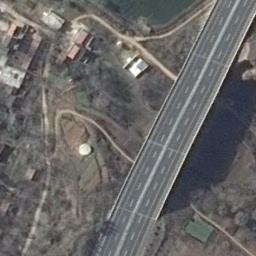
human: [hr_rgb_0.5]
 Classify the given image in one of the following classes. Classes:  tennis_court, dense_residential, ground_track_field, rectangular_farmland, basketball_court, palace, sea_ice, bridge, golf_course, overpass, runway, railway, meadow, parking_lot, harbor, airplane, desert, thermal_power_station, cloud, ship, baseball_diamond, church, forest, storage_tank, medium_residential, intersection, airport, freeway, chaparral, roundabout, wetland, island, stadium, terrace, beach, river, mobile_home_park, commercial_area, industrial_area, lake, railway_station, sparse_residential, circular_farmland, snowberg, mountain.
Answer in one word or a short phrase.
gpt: freeway